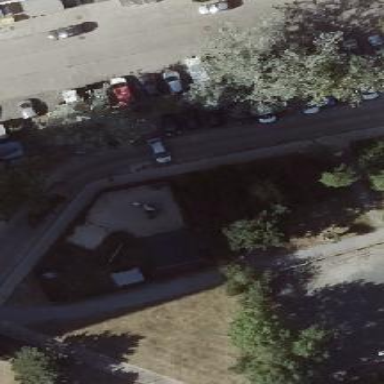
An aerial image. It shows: Playground surrounded by fence.